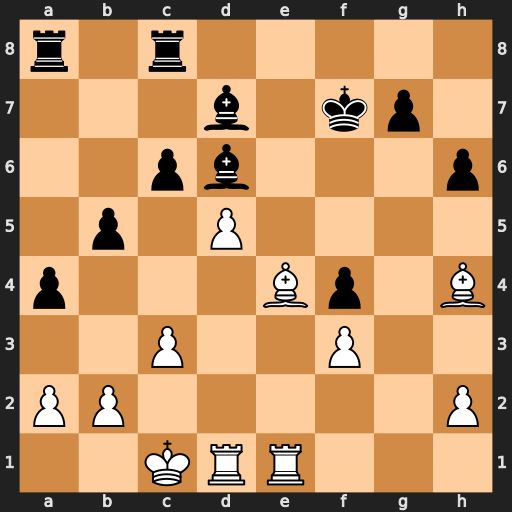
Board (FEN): r1r5/3b1kp1/2pb3p/1p1P4/p3Bp1B/2P2P2/PP5P/2KRR3
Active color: w
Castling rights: -
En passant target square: -
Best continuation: dxc6 Bxc6 Rxd6